Question: I'm bonking my head against how to get Google Sheets to highlight one cell in each row of a grid. Column C is the Finish Date column where users enter a project completion date. Row 4 is a row of dates (formatted to only show day number), off into the future.
It's similar to a Gantt chart, with text codes in columns to track components of tasks. I would love to highlight a single cell in each row where the date in column C matches the date in row 4.
Even fancier would be to extend this to highlight 2 cells in each row based on 2 date columns (C and D). Here's an image of what I'm aiming for:

I've tried a number of scripting approaches with no success, and it all just looked so ugly I figured I'd kick this out to the world at large.
Here's a demo sheet, hopefully:
<URL>
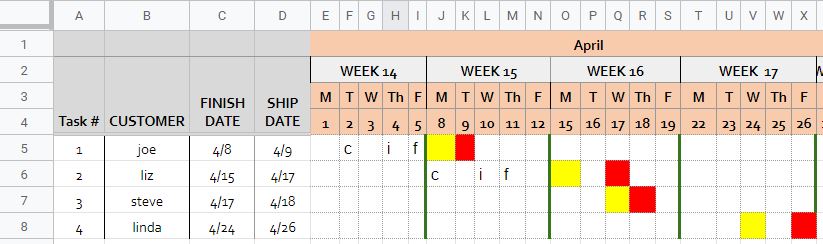
Answer: - '=IF(E$4=$C5,1)'- '=IF(E$4=$D5,1)'
<URL>
<URL>